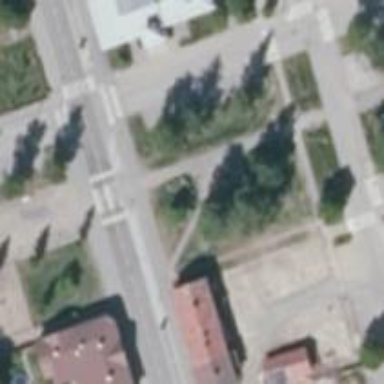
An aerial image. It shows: Footway.